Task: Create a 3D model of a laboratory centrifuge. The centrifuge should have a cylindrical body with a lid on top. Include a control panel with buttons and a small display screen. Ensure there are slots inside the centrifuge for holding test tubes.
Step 45:
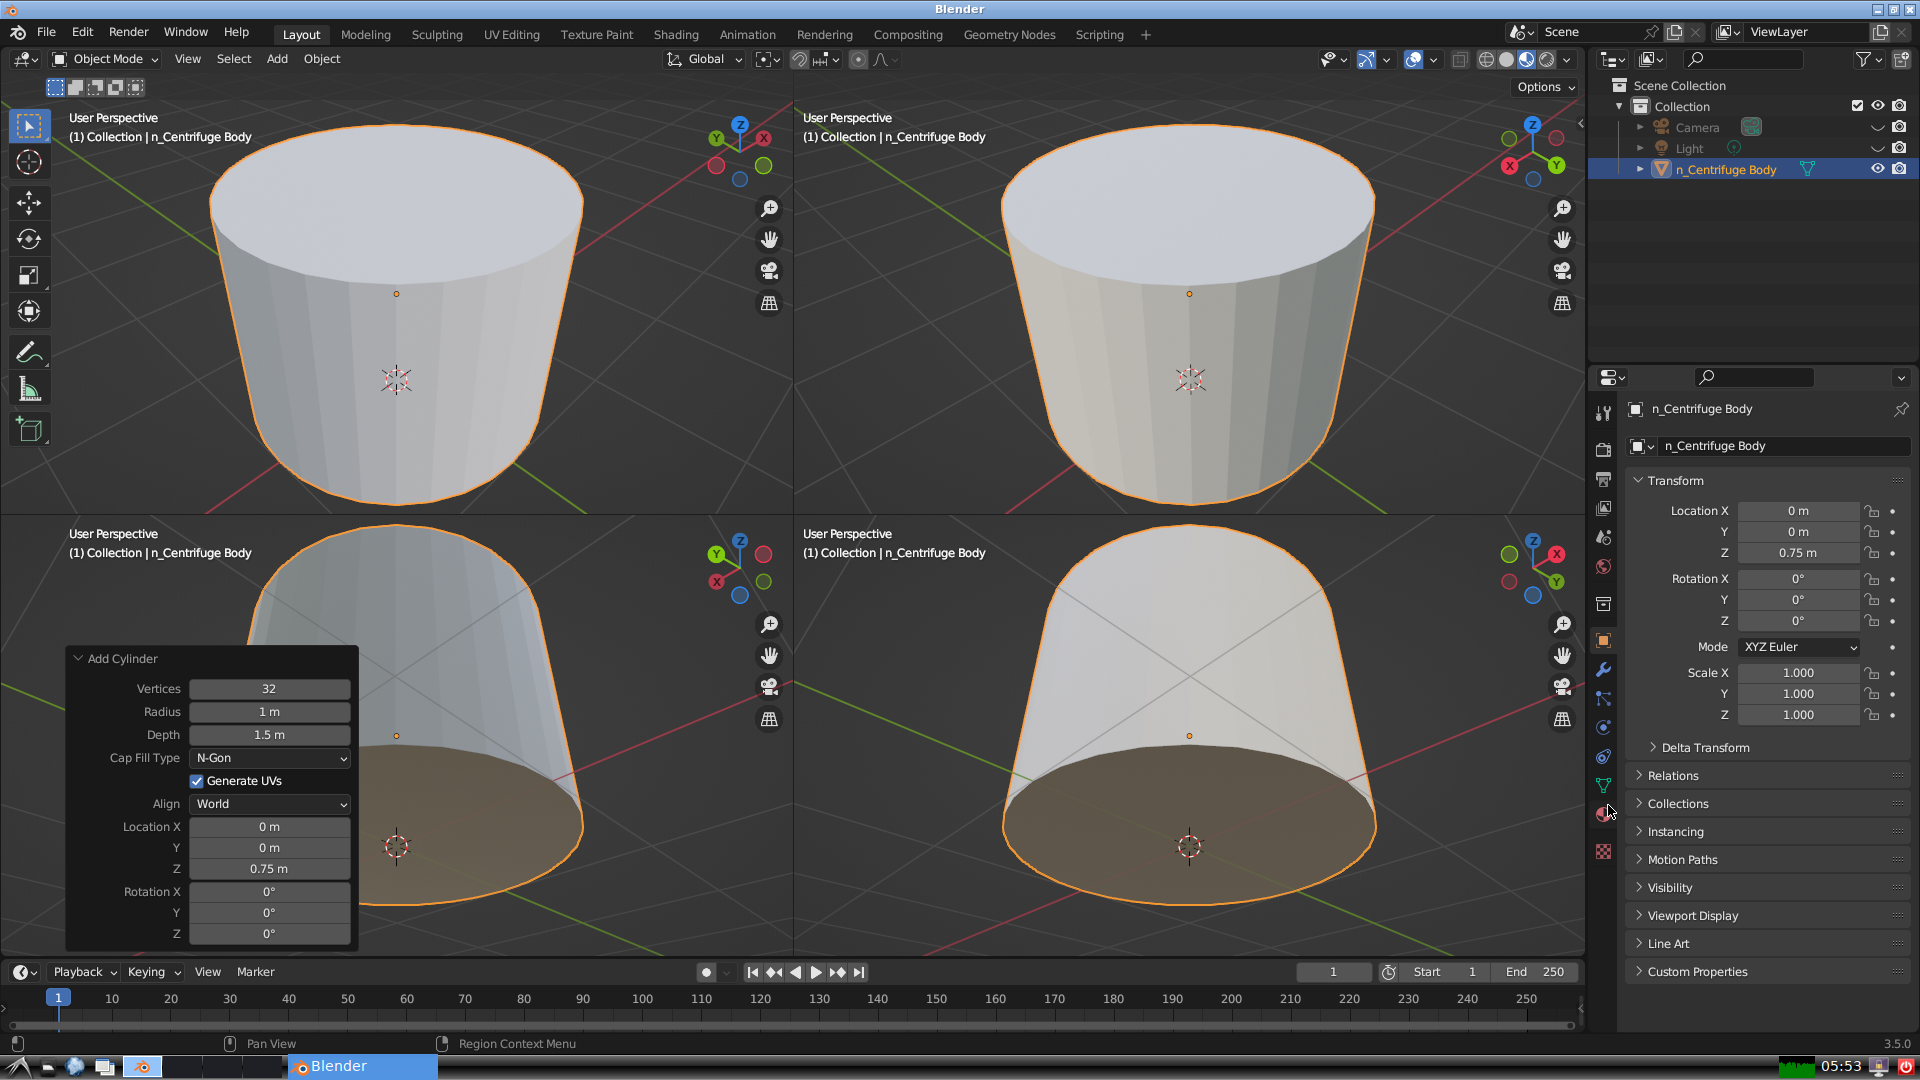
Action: click: no